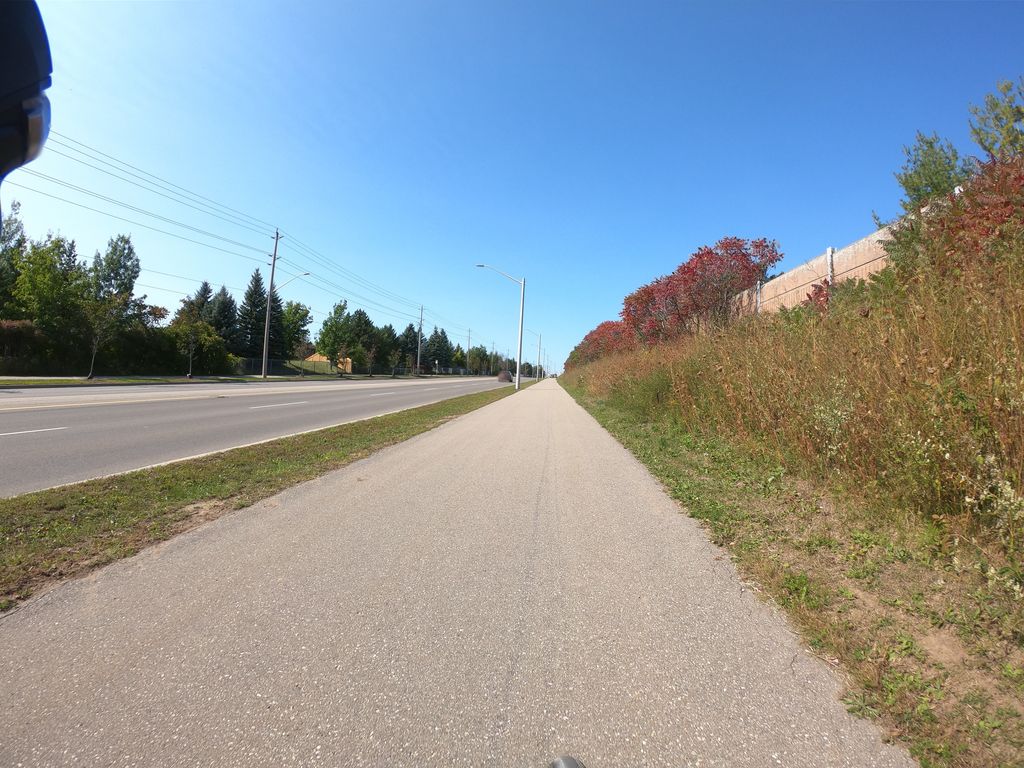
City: kitchener-waterloo